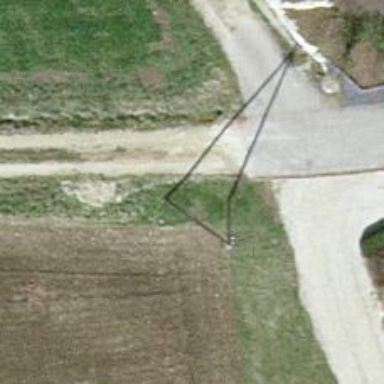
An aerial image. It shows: Power pole.